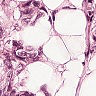
Metastatic tissue present: yes